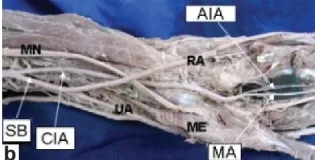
Note the PLT is crossing over the UA. AIA - Anterior interosseous artery, CIA - Common interosseous artery, MA - Median artery, ME - Medial epicondyle, MN - Median nerve, RA - Radial artery, SB - Superficial brachial.
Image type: medical_photograph (other_medical_photograph)